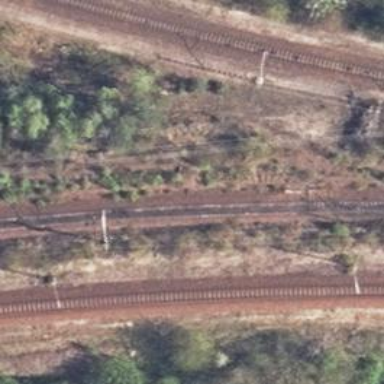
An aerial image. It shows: Abandoned railway yard is depicted.